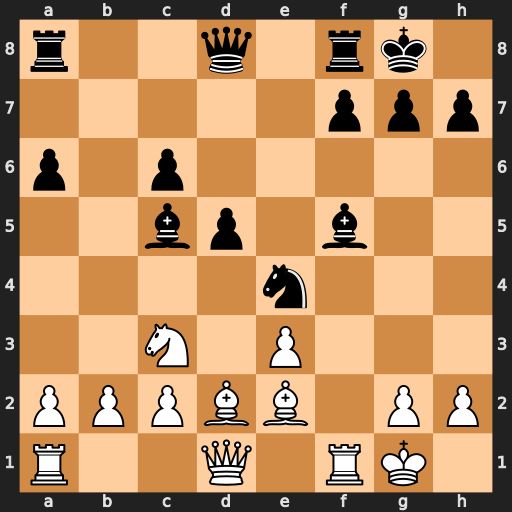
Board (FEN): r2q1rk1/5ppp/p1p5/2bp1b2/4n3/2N1P3/PPPBB1PP/R2Q1RK1
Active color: w
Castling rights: -
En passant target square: -
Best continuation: Rxf5 Nxd2 Qxd2